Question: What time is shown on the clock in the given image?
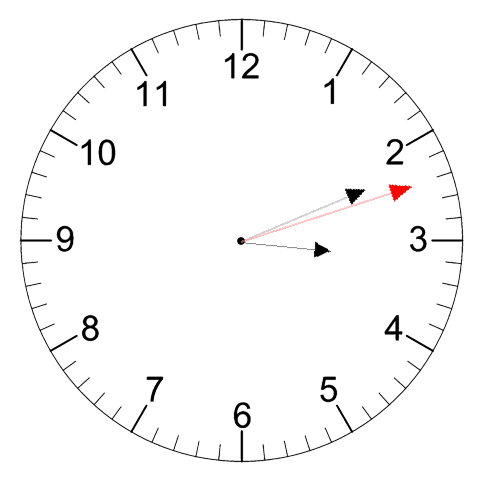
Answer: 03:11:12